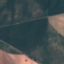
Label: AnnualCrop